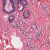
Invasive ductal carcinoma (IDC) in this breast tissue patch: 0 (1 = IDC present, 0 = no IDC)